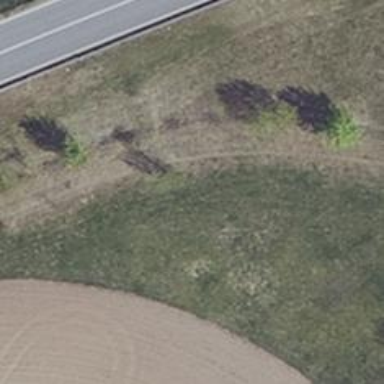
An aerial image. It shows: Grassy track with grade5 tracktype.